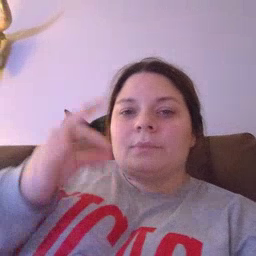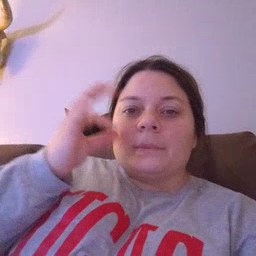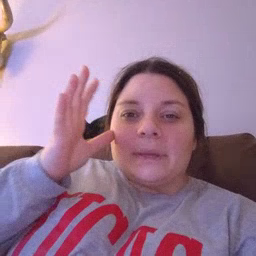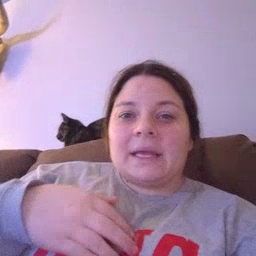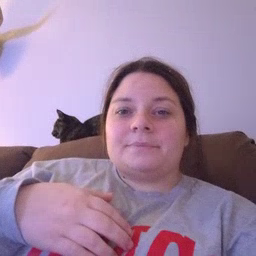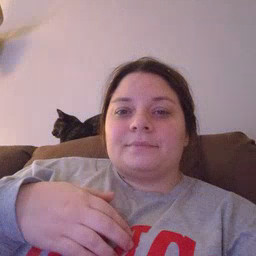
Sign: bee